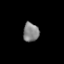
Tissue: lung
Cell type: Endothelial cells
Senescence score: 0.5503
Nuclear area (px): 295
Mean DAPI intensity: 132.58